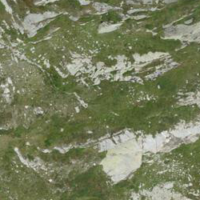
EUNIS habitat code: 26
Species observed at this site:
Erebia epiphron